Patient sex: M
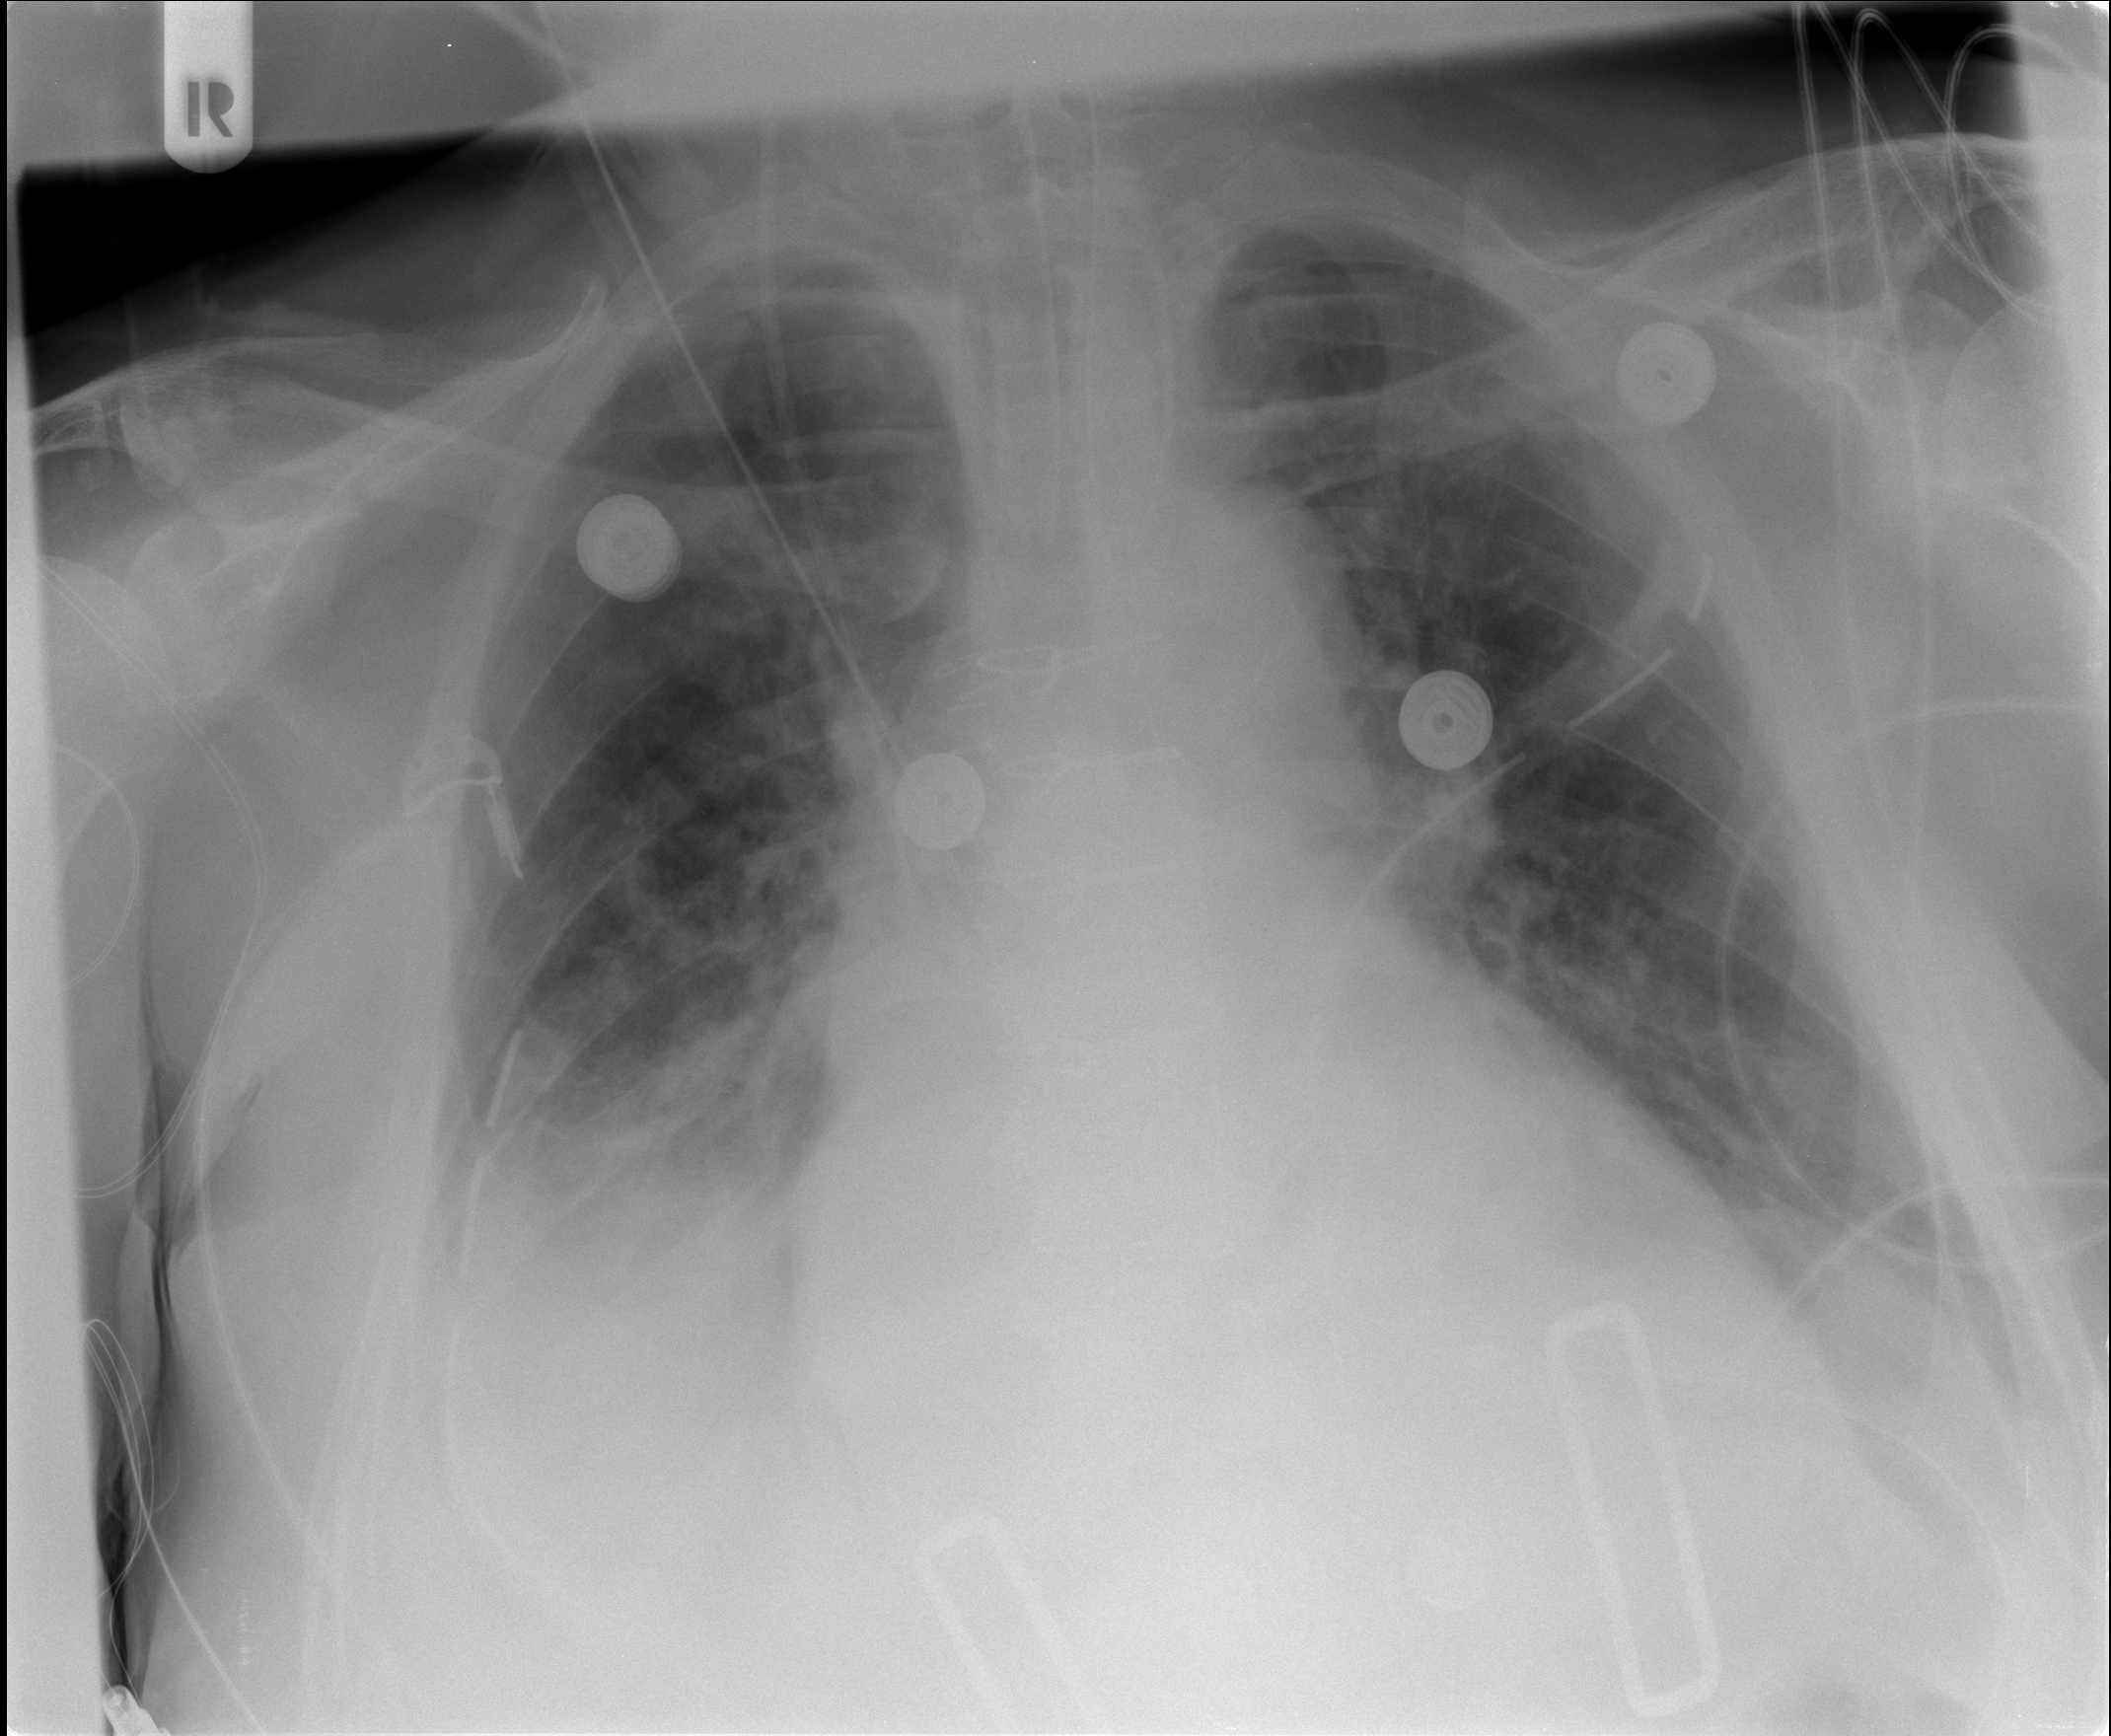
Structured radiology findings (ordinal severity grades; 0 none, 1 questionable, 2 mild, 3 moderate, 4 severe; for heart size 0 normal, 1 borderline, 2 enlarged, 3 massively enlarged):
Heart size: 2
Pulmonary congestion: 2
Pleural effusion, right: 1
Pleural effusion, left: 1
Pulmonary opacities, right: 2
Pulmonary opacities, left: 2
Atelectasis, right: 2
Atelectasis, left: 2